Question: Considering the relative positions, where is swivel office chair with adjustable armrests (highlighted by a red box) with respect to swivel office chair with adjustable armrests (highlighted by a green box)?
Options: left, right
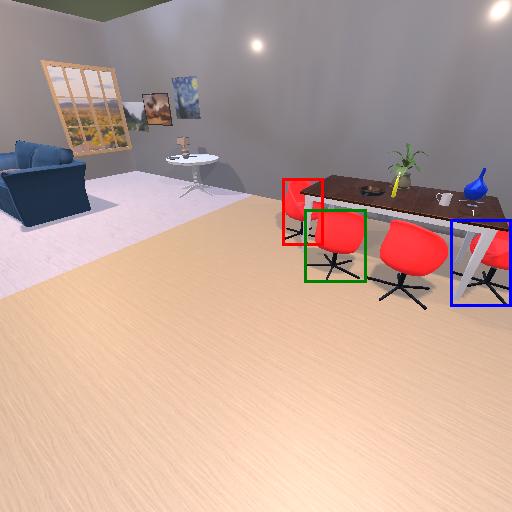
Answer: left